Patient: sex M, age 43
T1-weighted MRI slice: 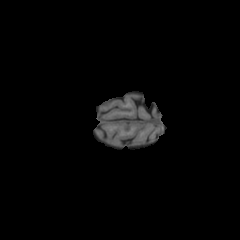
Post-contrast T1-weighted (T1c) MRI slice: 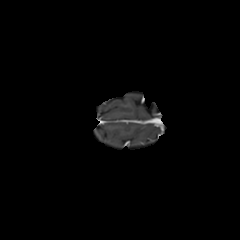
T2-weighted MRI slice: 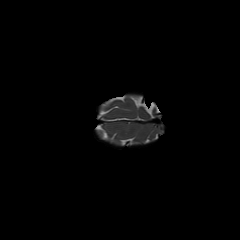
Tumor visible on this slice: no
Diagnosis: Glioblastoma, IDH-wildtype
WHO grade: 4